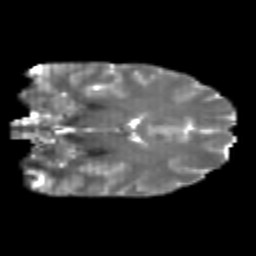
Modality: T2w
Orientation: coronal
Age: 21
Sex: male
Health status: healthy
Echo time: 0.074 s